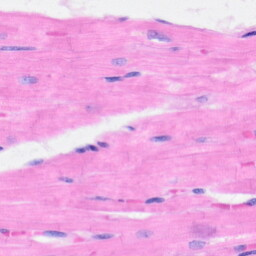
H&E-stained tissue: Heart